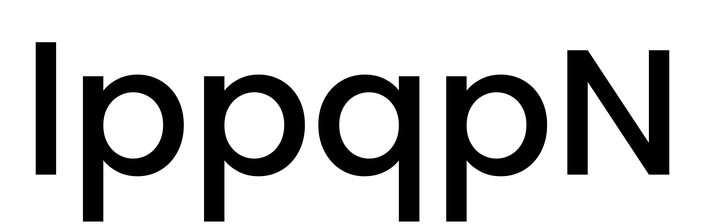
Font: Poppins-Medium